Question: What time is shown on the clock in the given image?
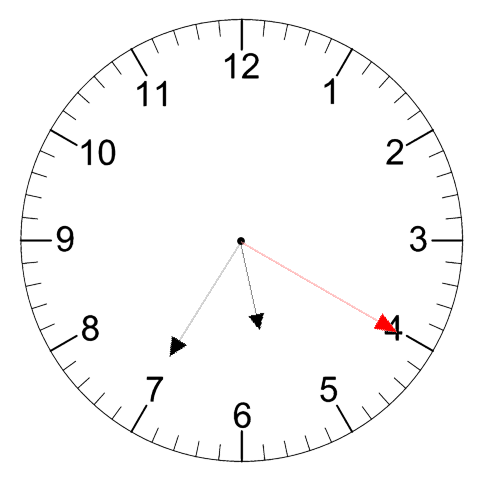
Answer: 05:35:20